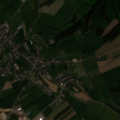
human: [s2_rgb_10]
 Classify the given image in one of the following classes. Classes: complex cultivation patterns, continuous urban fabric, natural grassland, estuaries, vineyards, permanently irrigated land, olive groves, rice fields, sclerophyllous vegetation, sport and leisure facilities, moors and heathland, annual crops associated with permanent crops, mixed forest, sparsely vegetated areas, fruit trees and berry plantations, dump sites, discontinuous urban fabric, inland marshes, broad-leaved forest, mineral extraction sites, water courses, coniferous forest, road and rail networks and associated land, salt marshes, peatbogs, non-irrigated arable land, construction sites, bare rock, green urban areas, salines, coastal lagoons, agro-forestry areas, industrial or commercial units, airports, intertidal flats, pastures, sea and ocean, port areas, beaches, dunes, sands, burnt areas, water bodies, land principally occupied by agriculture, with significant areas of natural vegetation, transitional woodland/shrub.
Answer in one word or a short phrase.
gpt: discontinuous urban fabric, non-irrigated arable land, pastures, complex cultivation patterns, mixed forest